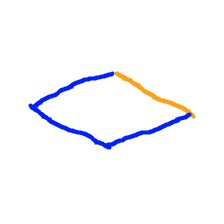
Shape: rhombus